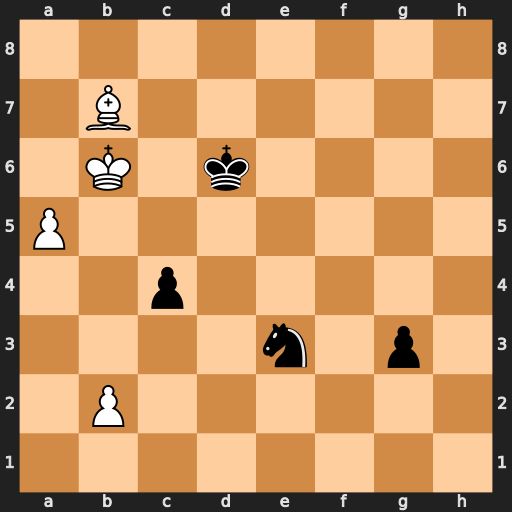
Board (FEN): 8/1B6/1K1k4/P7/2p5/4n1p1/1P6/8
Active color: w
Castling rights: -
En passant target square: -
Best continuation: a6 g2 Bxg2 c3 bxc3